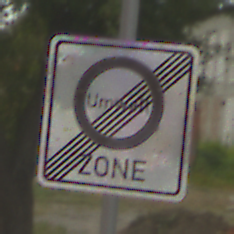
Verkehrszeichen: EndeUmweltzone
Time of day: MorningAfternoon
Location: Outdoor (Suburban)
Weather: PartlyCloudy
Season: NotSpecified
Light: Natural